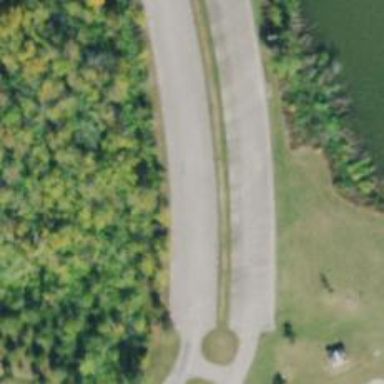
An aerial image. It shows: Simple road.